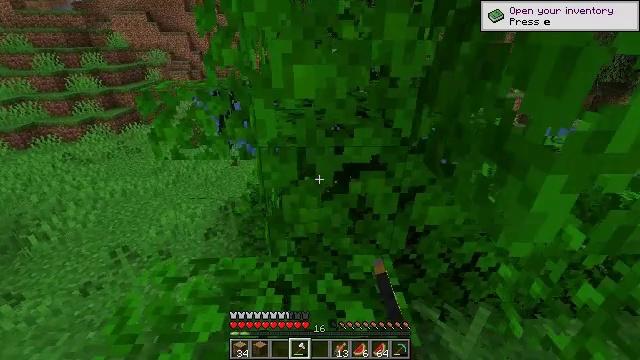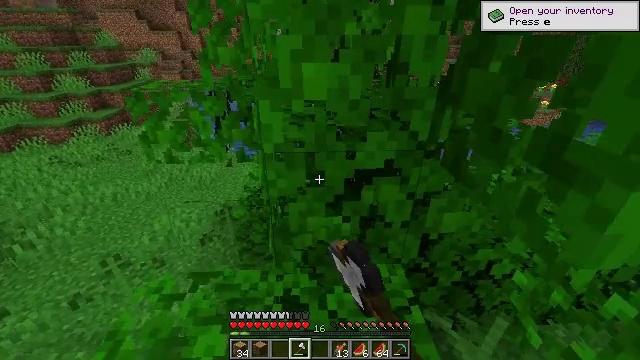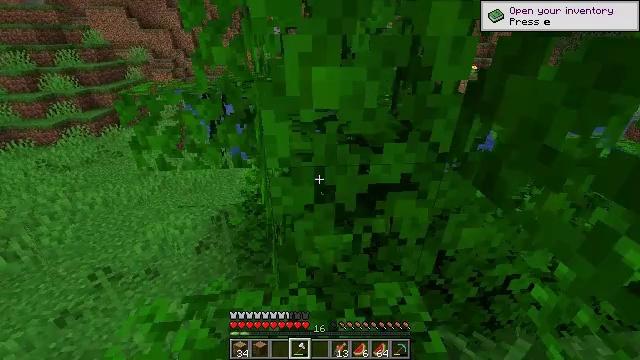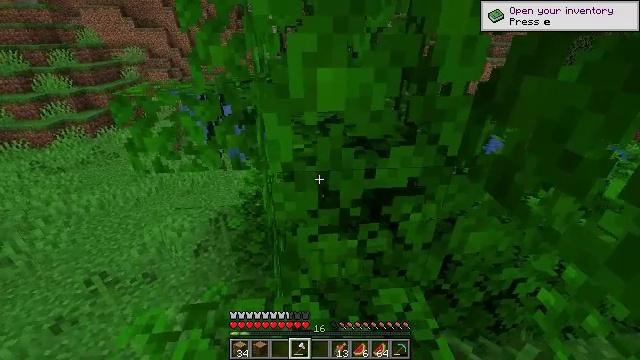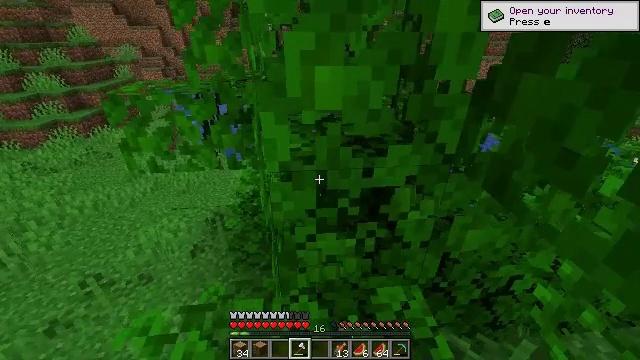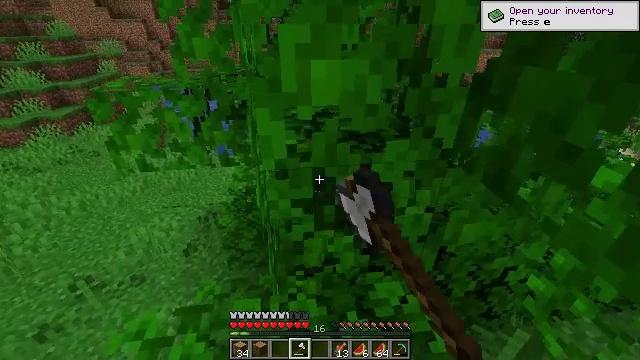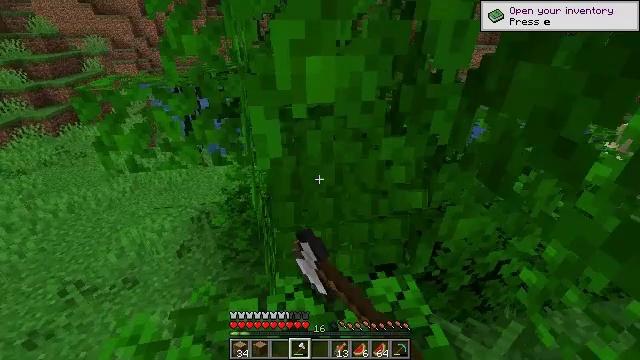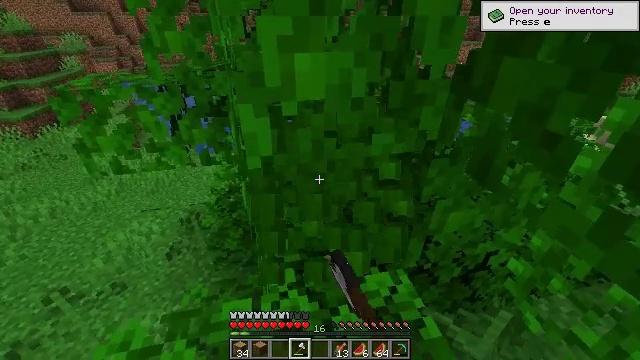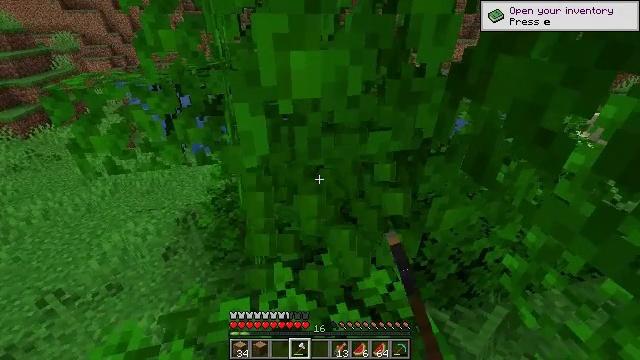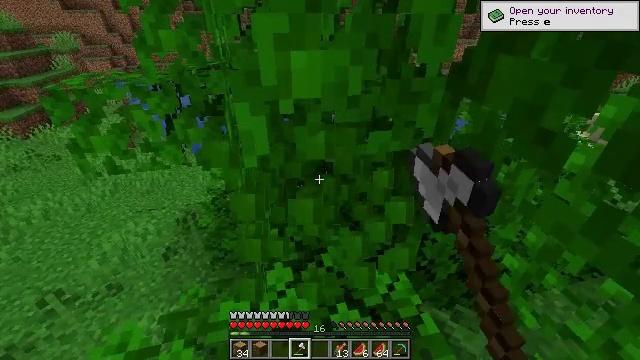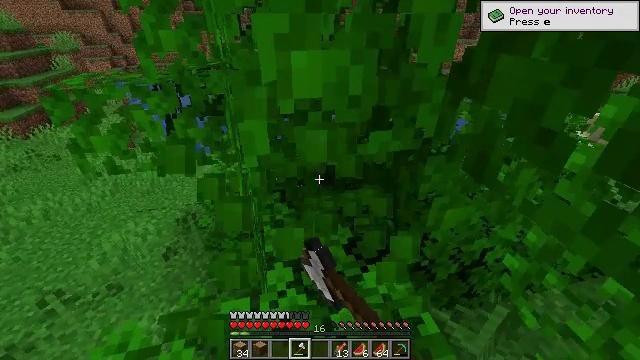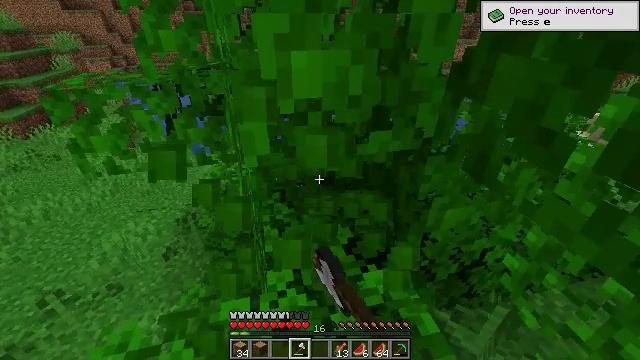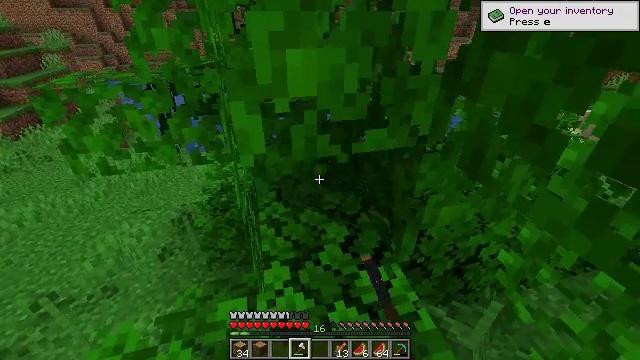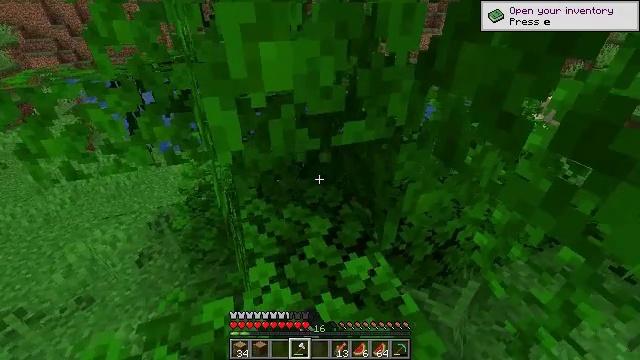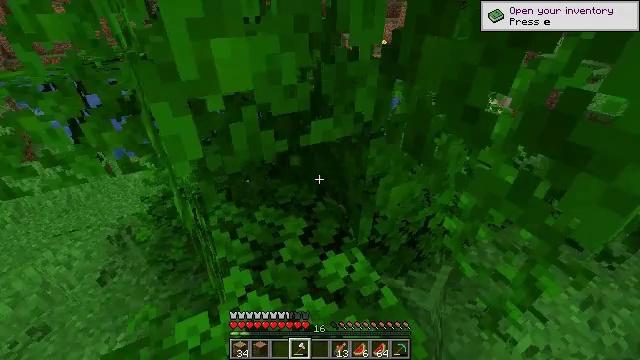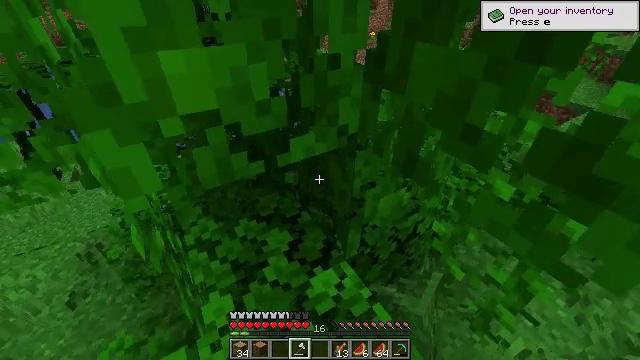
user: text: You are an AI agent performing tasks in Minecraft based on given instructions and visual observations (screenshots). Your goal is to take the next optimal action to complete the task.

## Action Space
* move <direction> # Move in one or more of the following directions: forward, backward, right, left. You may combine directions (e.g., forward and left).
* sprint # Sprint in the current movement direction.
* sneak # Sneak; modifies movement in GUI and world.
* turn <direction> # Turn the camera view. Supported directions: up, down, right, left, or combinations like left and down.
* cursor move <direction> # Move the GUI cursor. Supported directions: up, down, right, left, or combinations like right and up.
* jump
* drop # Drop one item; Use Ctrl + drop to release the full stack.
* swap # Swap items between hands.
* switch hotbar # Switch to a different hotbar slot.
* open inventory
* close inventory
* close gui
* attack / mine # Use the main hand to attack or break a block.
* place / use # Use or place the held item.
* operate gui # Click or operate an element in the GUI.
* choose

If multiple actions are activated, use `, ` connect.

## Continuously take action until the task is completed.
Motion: motion action
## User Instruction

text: Gather jungle leaves from the tree.
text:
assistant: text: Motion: move forward, turn right, attack / mine
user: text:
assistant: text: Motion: turn right, attack / mine
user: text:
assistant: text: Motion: attack / mine
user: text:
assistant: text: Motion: attack / mine
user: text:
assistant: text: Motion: turn right and down, attack / mine
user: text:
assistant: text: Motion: turn right, attack / mine
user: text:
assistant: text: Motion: turn right, attack / mine
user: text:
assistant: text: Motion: attack / mine
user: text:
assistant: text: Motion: attack / mine
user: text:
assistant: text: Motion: attack / mine
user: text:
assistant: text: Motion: attack / mine
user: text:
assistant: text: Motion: turn right, attack / mine
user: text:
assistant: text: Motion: turn right and down, attack / mine
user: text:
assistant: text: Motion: move forward, turn right and down, attack / mine
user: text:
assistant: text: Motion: move forward, turn right and down, attack / mine
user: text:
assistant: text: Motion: move forward, turn right, attack / mine
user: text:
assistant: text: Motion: attack / mine
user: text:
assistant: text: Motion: attack / mine
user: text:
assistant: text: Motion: attack / mine
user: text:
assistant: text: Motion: attack / mine
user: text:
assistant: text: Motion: attack / mine
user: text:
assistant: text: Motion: attack / mine
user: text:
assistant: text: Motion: attack / mine
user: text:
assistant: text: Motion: attack / mine
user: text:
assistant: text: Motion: attack / mine
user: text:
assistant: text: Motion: attack / mine
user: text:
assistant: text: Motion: attack / mine
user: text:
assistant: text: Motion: attack / mine
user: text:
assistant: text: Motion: attack / mine
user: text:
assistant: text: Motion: attack / mine